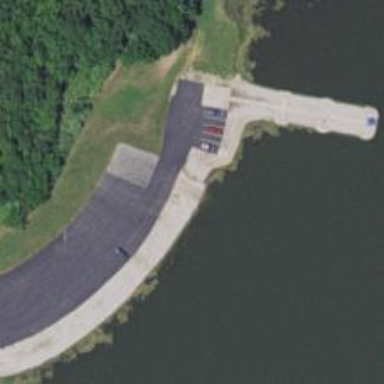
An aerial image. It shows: Slipway for leisure land vehicles on service road.